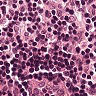
Metastatic tissue present: no